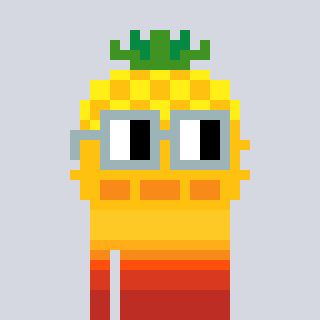
a pixel art character with square dark gray glasses, a pineapple-shaped head and a yellow-colored body on a cool background